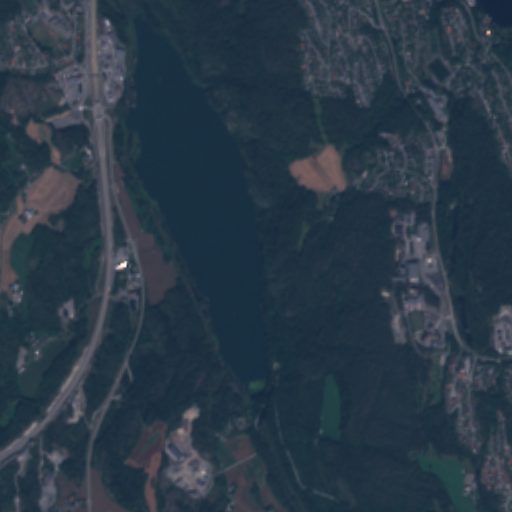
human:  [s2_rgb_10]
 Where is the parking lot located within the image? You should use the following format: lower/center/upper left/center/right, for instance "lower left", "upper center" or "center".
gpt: The parking lot is located in the upper left of the image.
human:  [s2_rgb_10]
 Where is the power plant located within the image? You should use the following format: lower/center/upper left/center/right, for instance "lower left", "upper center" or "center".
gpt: There is no power plant in the image.